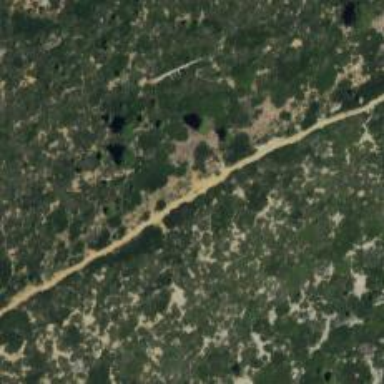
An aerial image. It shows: Path.